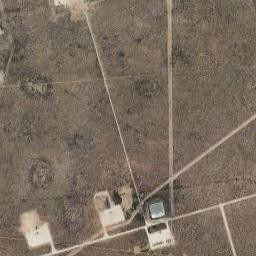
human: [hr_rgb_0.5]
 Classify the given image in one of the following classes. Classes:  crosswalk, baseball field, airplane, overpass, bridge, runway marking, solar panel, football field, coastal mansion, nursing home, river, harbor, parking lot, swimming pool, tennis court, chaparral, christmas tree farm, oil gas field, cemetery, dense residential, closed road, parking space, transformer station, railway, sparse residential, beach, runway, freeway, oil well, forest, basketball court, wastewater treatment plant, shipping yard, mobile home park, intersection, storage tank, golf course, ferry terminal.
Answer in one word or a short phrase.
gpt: oil gas field